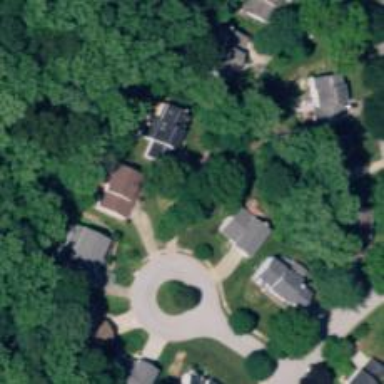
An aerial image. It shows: Driveway.